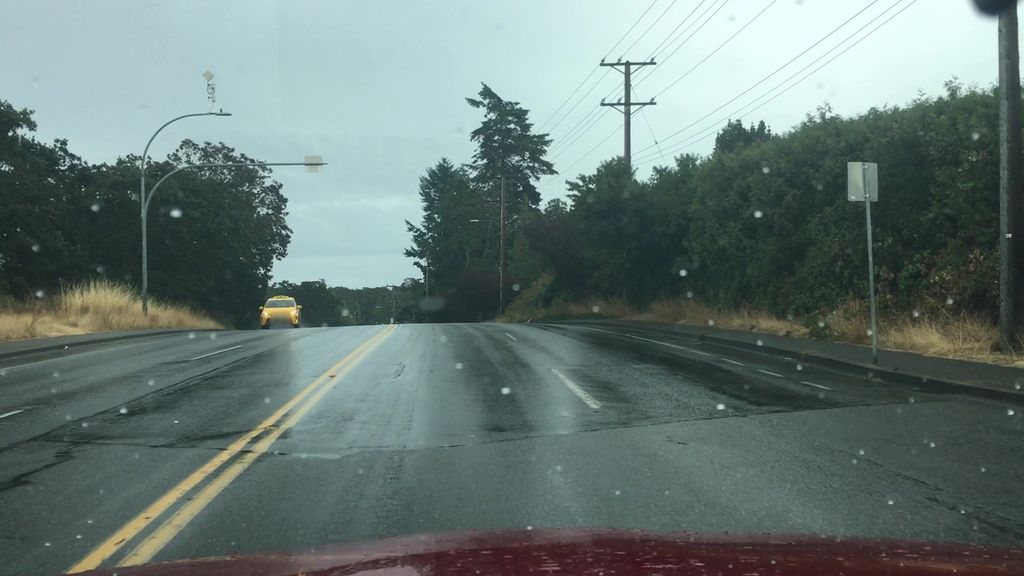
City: victoria